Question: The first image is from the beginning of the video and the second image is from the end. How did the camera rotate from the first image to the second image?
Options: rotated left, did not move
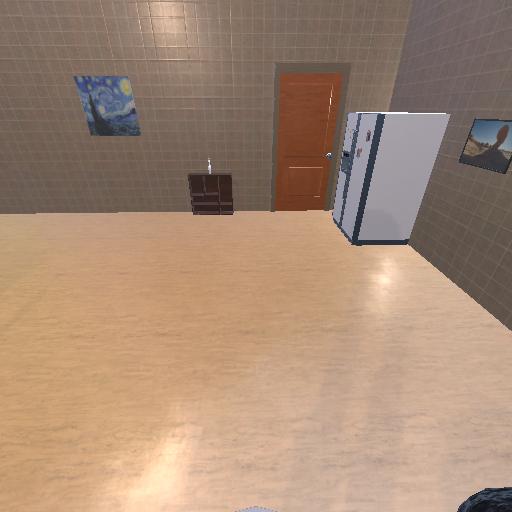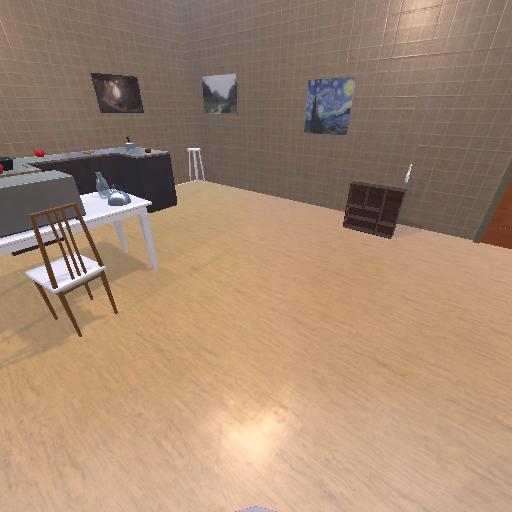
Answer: rotated left